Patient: sex M, age 42
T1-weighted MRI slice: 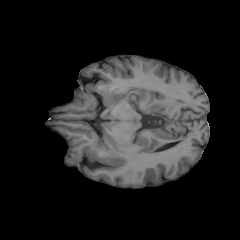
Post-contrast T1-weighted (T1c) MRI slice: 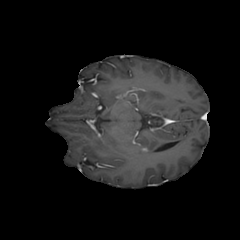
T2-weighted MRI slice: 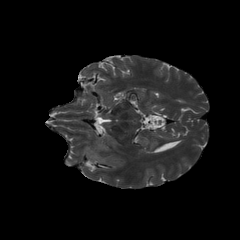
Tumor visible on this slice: no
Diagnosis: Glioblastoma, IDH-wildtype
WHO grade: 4